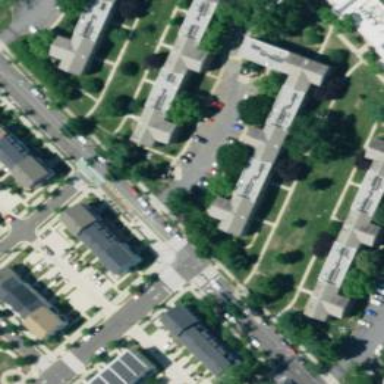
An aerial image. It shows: Residential road with separate sidewalk.